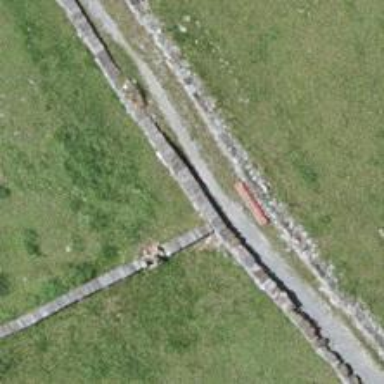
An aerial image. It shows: Bench.